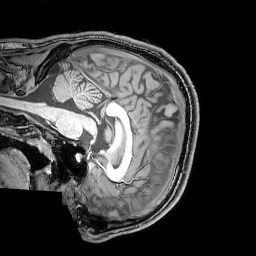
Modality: T1w
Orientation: sagittal
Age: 23
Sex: male
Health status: healthy
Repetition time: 0.081 s
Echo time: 0.037 s